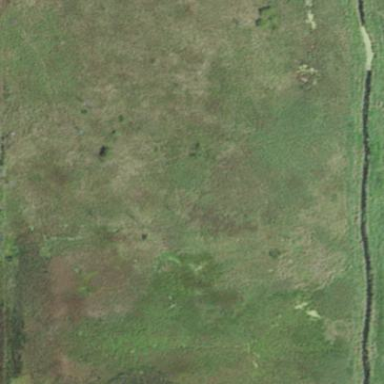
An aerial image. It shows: Beautiful prairie with lush grassland.